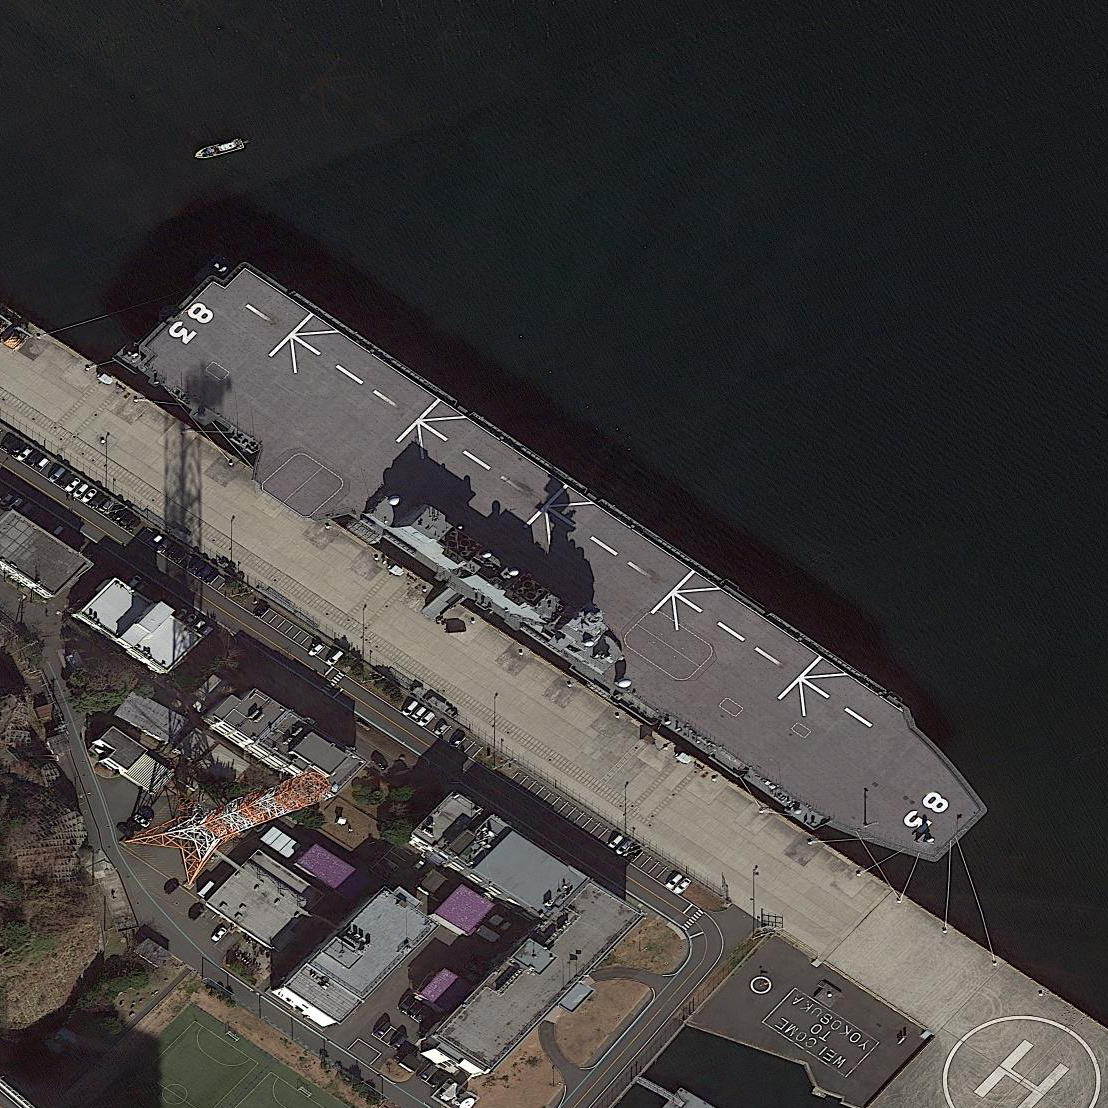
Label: assault